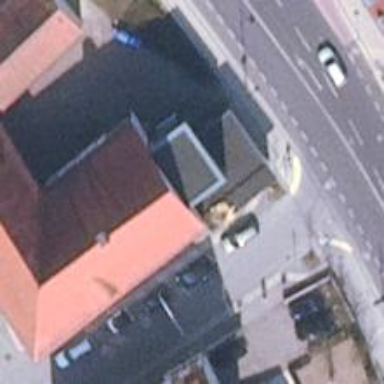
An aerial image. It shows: View of roof edge.